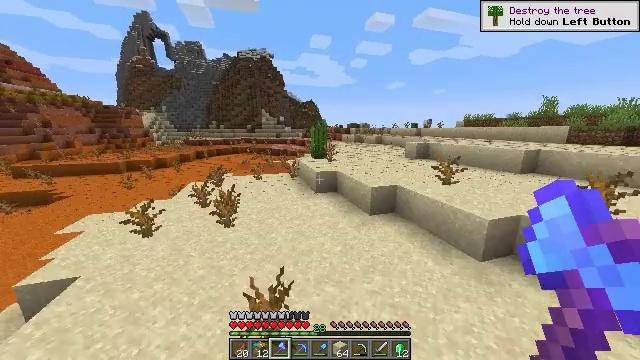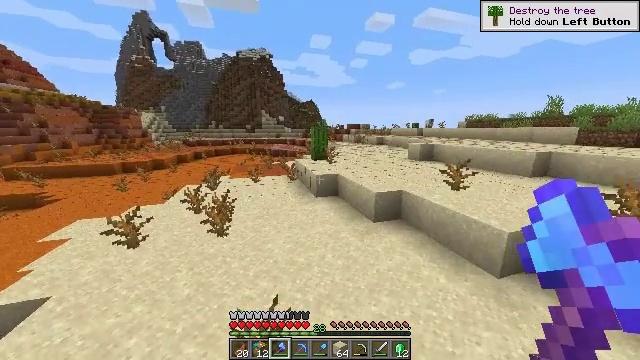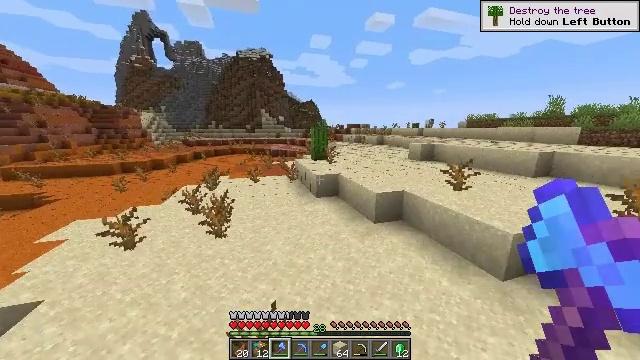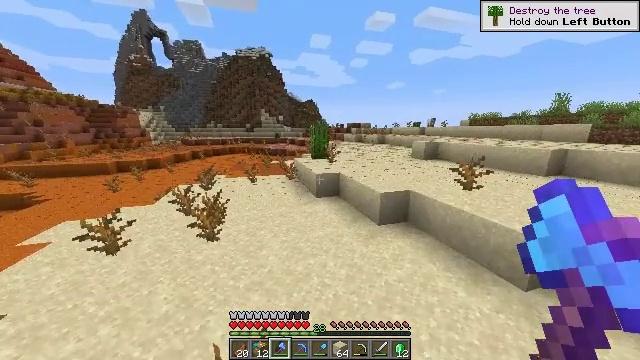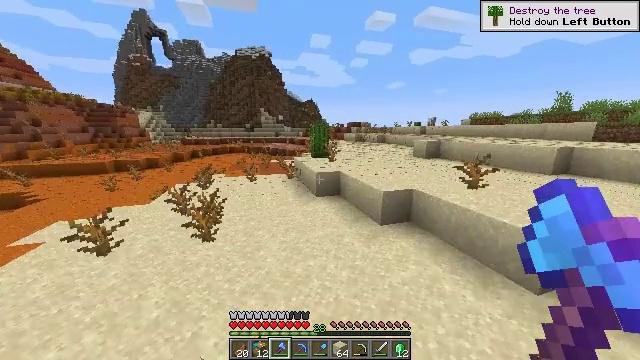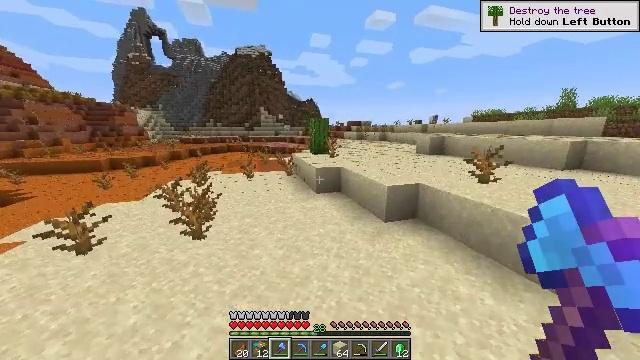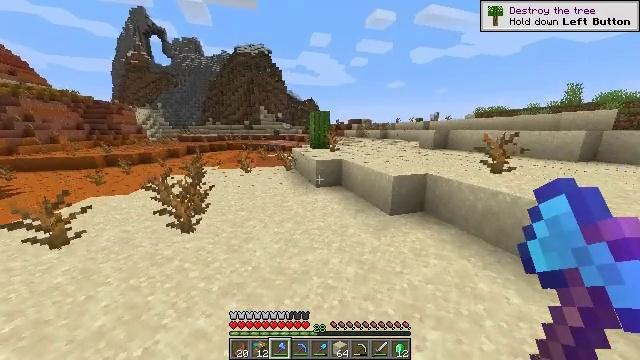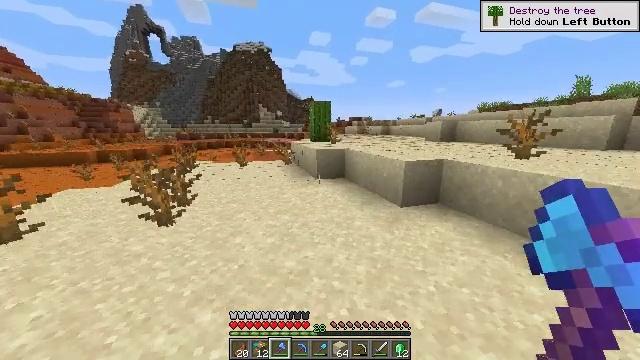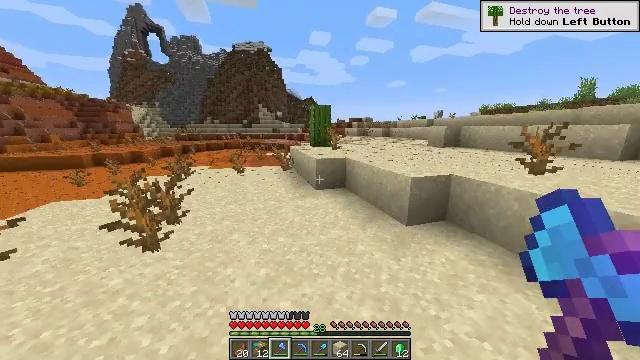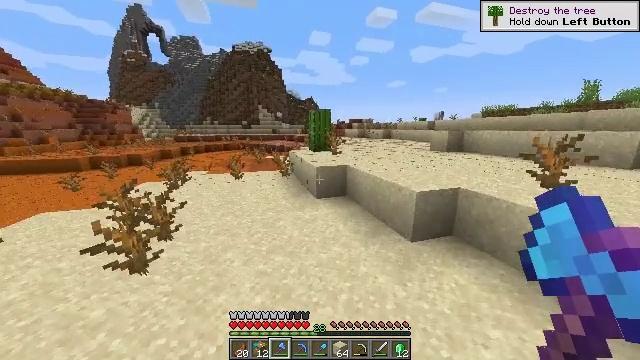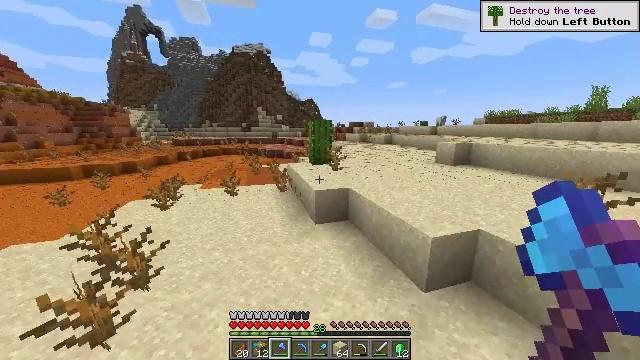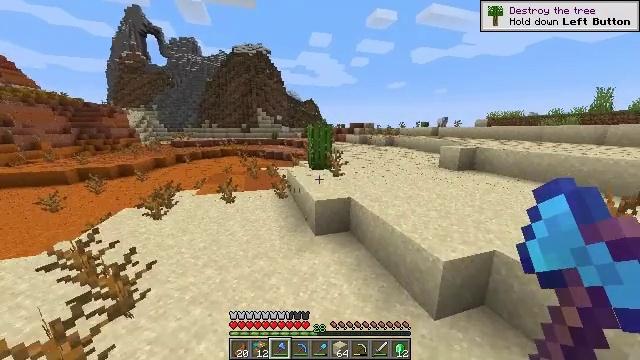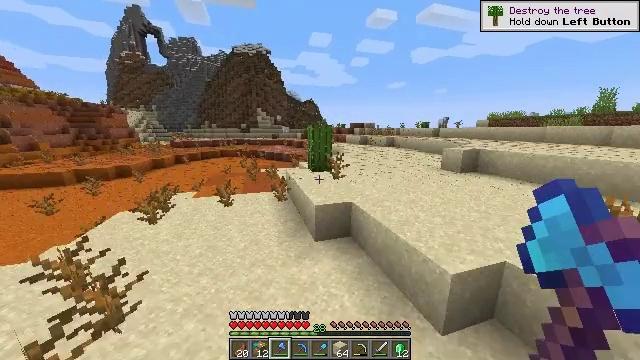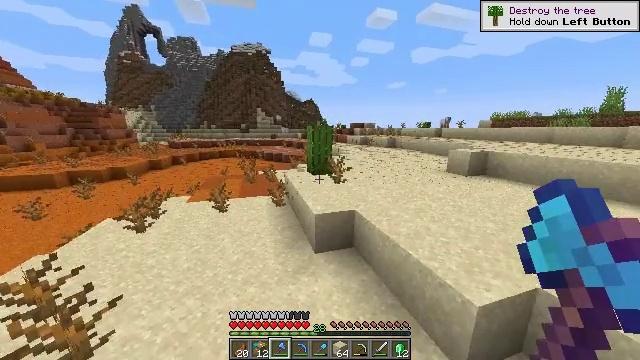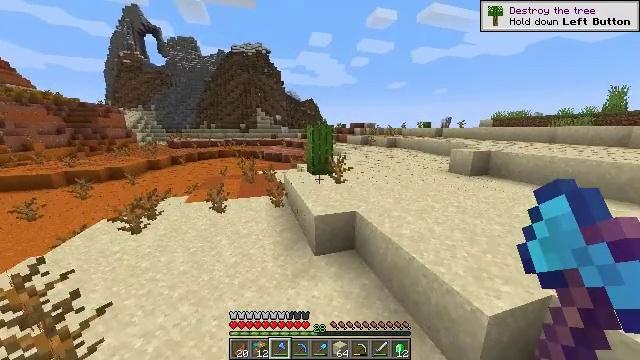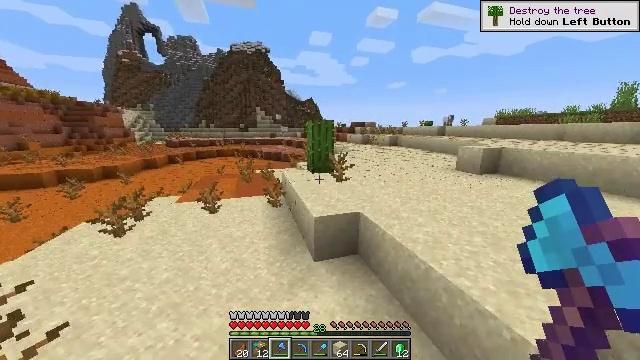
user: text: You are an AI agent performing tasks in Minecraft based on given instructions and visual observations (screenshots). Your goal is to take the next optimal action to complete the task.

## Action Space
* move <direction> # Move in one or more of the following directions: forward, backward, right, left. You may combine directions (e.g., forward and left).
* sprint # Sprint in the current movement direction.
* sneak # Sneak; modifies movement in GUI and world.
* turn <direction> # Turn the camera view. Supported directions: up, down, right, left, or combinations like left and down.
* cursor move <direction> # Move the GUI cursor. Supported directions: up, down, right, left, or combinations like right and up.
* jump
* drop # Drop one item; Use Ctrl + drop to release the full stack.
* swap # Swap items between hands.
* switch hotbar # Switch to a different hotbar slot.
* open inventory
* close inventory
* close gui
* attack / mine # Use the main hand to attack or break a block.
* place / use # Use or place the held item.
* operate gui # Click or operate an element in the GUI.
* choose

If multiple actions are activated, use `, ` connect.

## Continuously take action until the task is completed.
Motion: motion action
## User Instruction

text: Mine cactus from the desert.
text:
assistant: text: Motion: move forward, jump
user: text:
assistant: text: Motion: move forward, jump
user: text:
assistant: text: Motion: move forward, jump
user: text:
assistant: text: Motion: move forward, jump
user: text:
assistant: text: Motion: move forward, jump
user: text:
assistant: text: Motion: move forward, jump
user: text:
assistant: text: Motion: move forward, sprint, jump
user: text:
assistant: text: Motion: move forward, sprint, jump
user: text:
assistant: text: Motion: move forward, sprint, jump
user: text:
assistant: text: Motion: move forward, sprint, jump
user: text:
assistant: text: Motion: move forward, jump
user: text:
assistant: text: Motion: move forward, jump
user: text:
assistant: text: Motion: move forward, jump
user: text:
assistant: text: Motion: move forward, jump
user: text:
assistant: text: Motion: move forward, jump
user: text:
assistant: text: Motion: move forward, jump
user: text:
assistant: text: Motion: move forward, jump
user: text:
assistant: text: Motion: move forward, jump
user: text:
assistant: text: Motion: move forward, jump
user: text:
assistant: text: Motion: move forward, jump
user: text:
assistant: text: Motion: move forward, sprint, jump
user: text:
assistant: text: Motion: move forward, sprint, jump
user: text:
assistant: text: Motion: move forward, sprint, jump
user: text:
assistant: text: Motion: move forward, sprint, jump
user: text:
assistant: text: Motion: move forward, jump
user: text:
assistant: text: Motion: move forward, jump
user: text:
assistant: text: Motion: move forward, jump
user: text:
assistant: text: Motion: move forward, turn left and down, jump
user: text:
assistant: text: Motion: move forward, jump
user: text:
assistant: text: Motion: move forward, jump